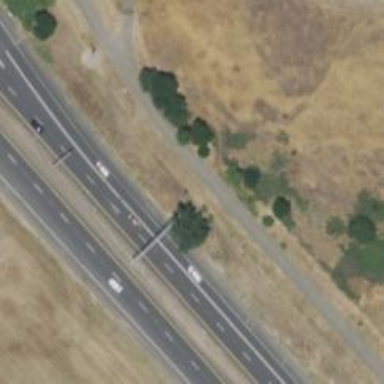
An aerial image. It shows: Trunk highway with expressway features.